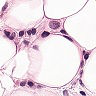
Metastatic tissue present: yes